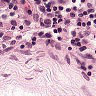
Metastatic tissue present: no